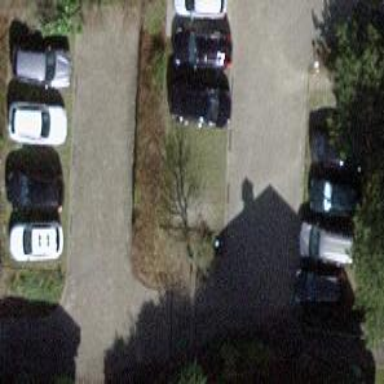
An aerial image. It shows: Street side parking area.